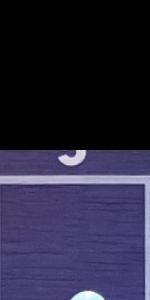
Label: Empty